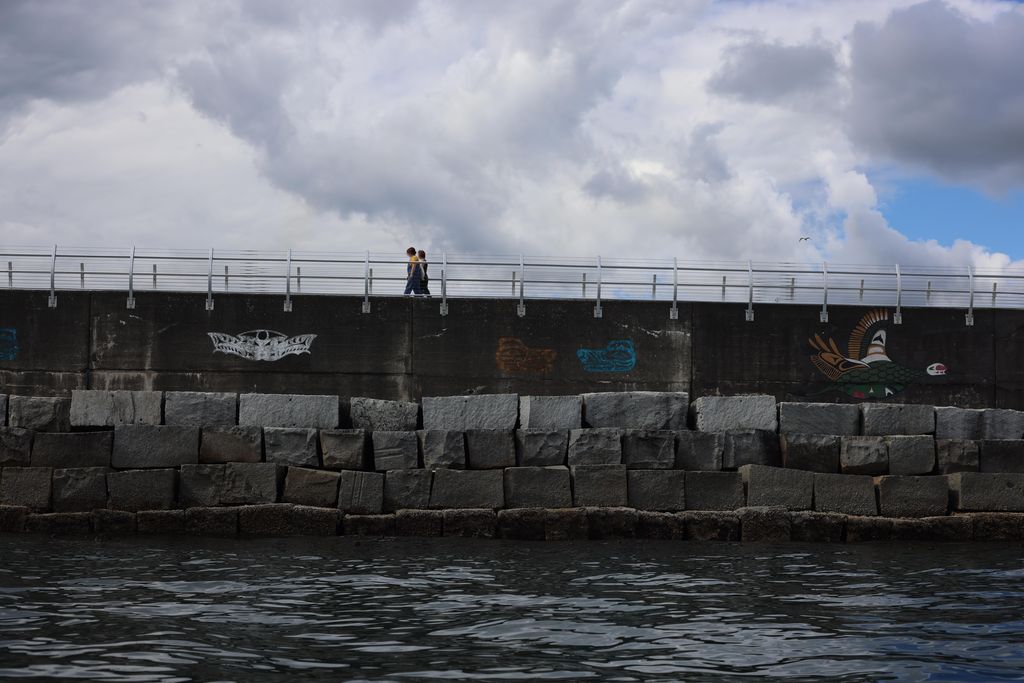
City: victoria